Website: walmart
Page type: address-validator
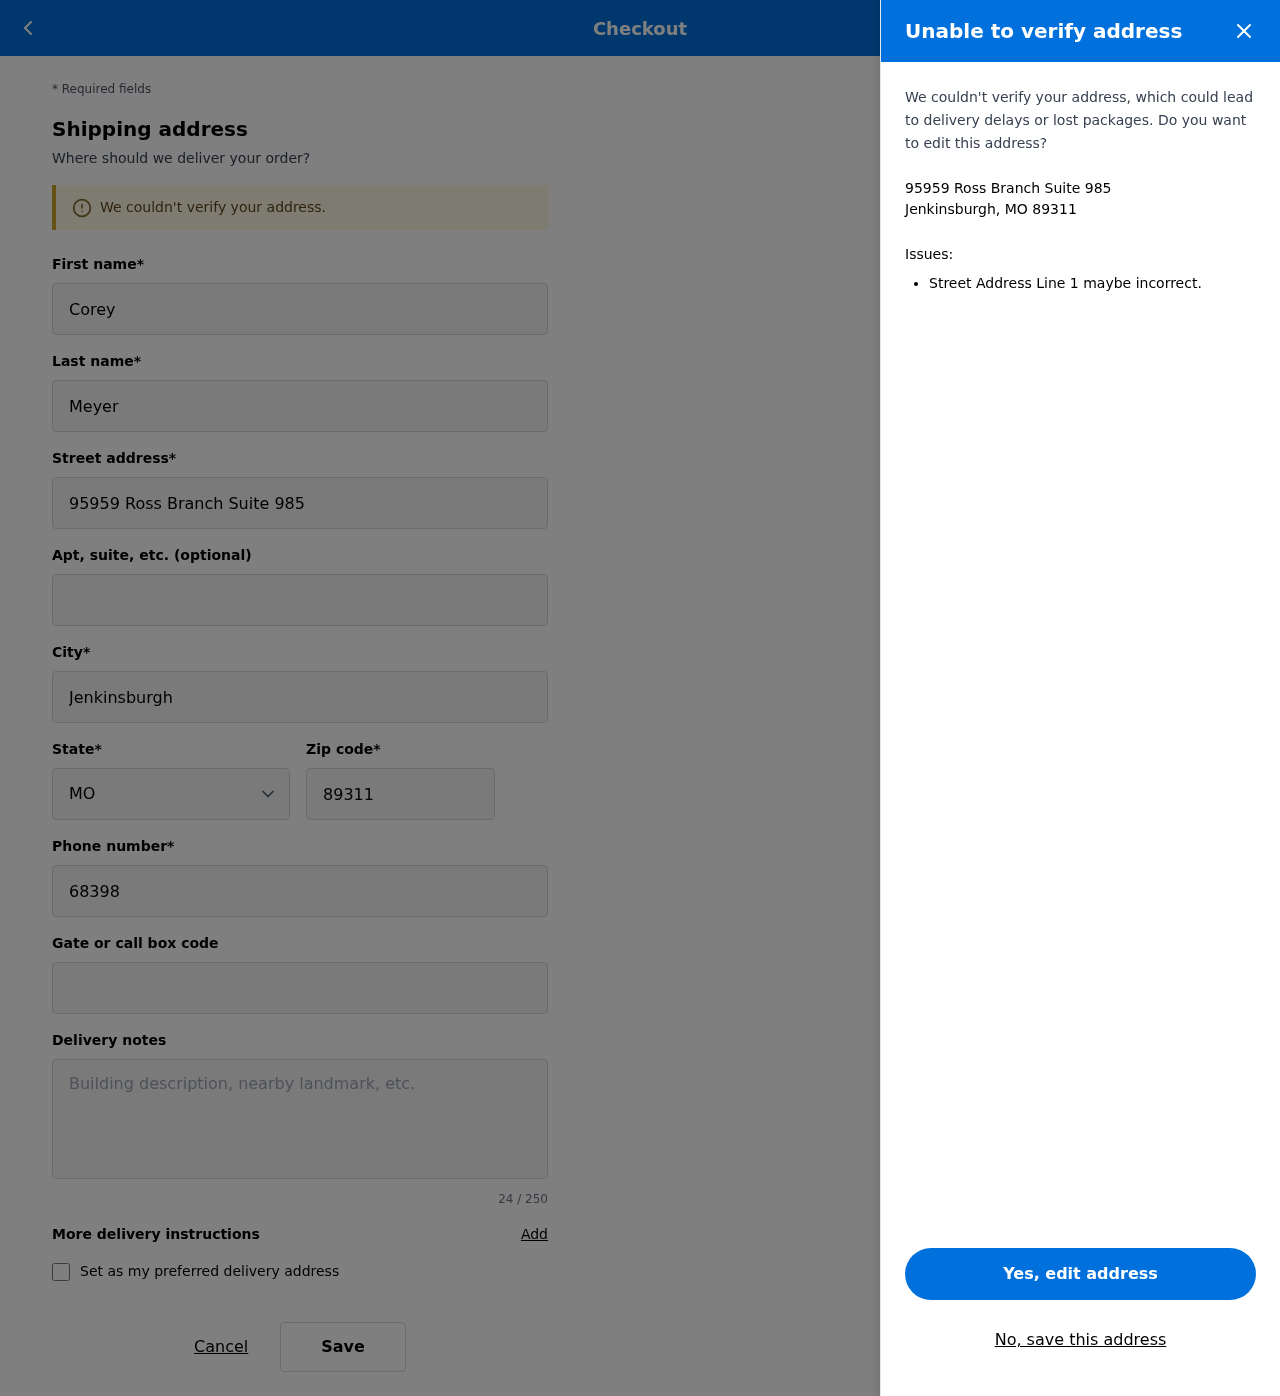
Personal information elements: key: PII_CITY_STATE_ZIP
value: Jenkinsburgh, MO 89311
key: PII_DELIVERY_INSTRUCTIONS
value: Place behind screen door
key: PII_STATE_ABBR
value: MO
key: PII_STREET
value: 95959 Ross Branch Suite 985
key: PII_FIRSTNAME
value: Corey
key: PII_LASTNAME
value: Meyer
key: PII_CITY
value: Jenkinsburgh
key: PII_POSTCODE
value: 89311
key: PII_PHONE
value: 6839812455
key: PII_SECURITY_CODE
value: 4385